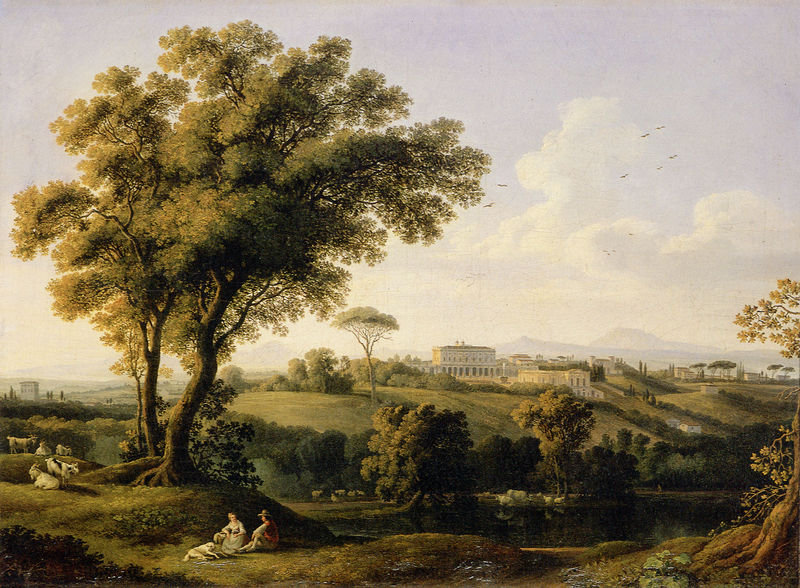
Titel: Blick auf die Villa Albani in Rom I
Künstler: Jacob Philipp Hackert
Standort: Dessau
Institution: Staatliche Galerie Schloß Georgium
Schlagwörter: baum, berg, blau, blätter, dunkel, gruppe, himmel, laub, mann, schatten, vogel, wasser, weiß, wolken, bäume, fluss, frauen, grün, landschaft, menschen, see, sitzen, stadt, teich, äste, braun, fenster, frau, hell, hintergrund, hut, kleid, szene, tür, ausblick, dach, gebäude, gras, haus, hund, park, rasen, rot, schloss, tier, tiere, weg, wiese, wolke, architektur, barock, stein, steine, öl, ast, bach, baumstamm, ebene, feld, ferne, horizont, häuser, hügel, kühe, natur, stamm, vieh, vögel, weide, weite, zweige, busch, büsche, gebüsch, gewässer, sonne, sträucher, wiesen, land, sitzend, paar, blatt, pflanze, pflanzen, england, wald, anhöhe, schornstein, weiher, garten, zypressen, sommer, liebe, ruhen, italien, ort, venedig, abhang, berge, bergig, gebirge, dorf, nebel, herde, kuh, landschaftsmalerei, vegetation, idylle, picknick, rast, romantik, constable, staffage, essen, gewächs, frühling, halle, oase, rinder, helligkeit, burg, gemalt, münchen, palast, zweig, zypresse, moos, villa, liebespaar, baumgruppe, anwesen, gut, hügelig, ländlich, residenz, geäst, rinde, florenz, siedlung, menschengruppe, fernsicht, fernblick, landpartie, pinien, tempel, pinie, hörner, seerose, arkadien, schafe, hirte, hirten, gün, ziege, deutschrömer, englischer garten, koch, englisch, anmut, bäum, staffagefiguren, vesuv, lager, ziegen, pastorale, rural, neapel, picknik, mailand, reiz, heeligkeit, iegenz, tiee, tuchhalle, ziee